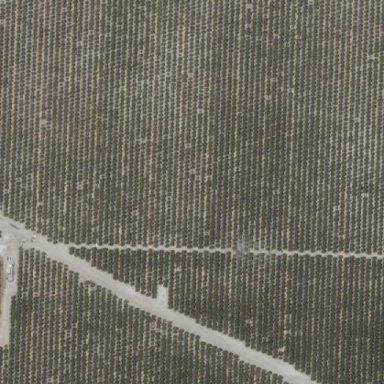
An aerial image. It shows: Orchard filled with persimmon trees.